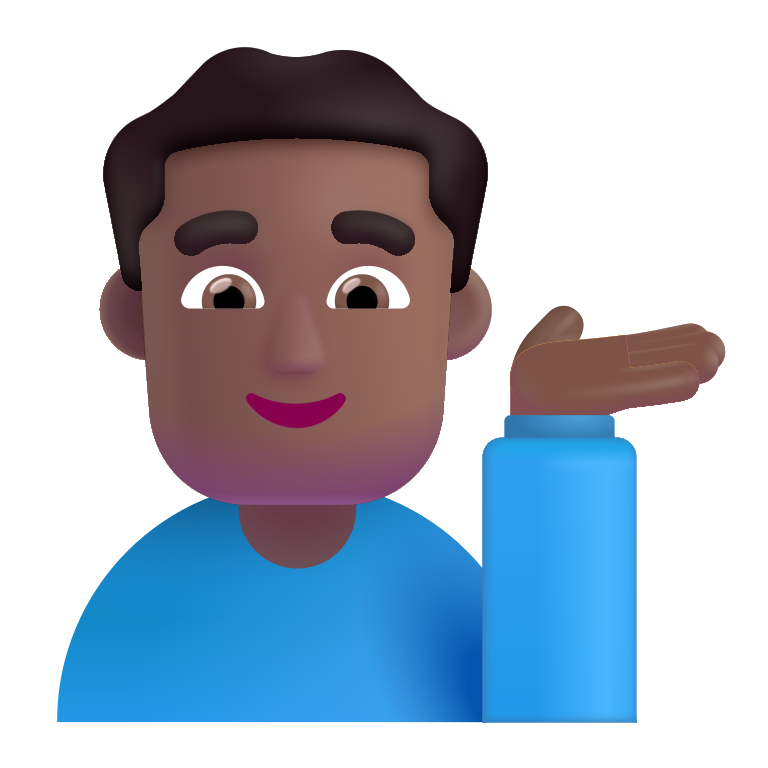
man tipping hand color  dark